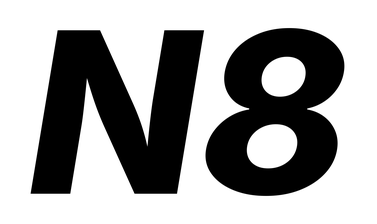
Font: Inter-Italic_ExtraBold_Italic